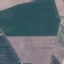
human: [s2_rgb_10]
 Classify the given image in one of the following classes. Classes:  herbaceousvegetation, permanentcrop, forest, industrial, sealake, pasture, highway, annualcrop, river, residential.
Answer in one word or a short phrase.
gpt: AnnualCrop